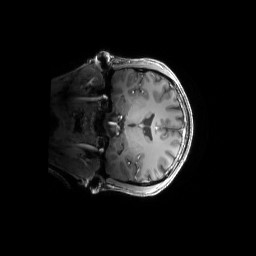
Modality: T1w
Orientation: coronal
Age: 30
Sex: male
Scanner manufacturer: siemens
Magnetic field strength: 6.98 T
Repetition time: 2.37 s
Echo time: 0.00231 s